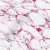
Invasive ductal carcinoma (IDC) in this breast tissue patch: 0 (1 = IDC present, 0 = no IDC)